Question: I'm writing a C file and Eclipse Juno doesn't detect errors in my code. I tested it by intentionally make an error code. When I'm writing Java file, it detects Java errors.
What can I do?

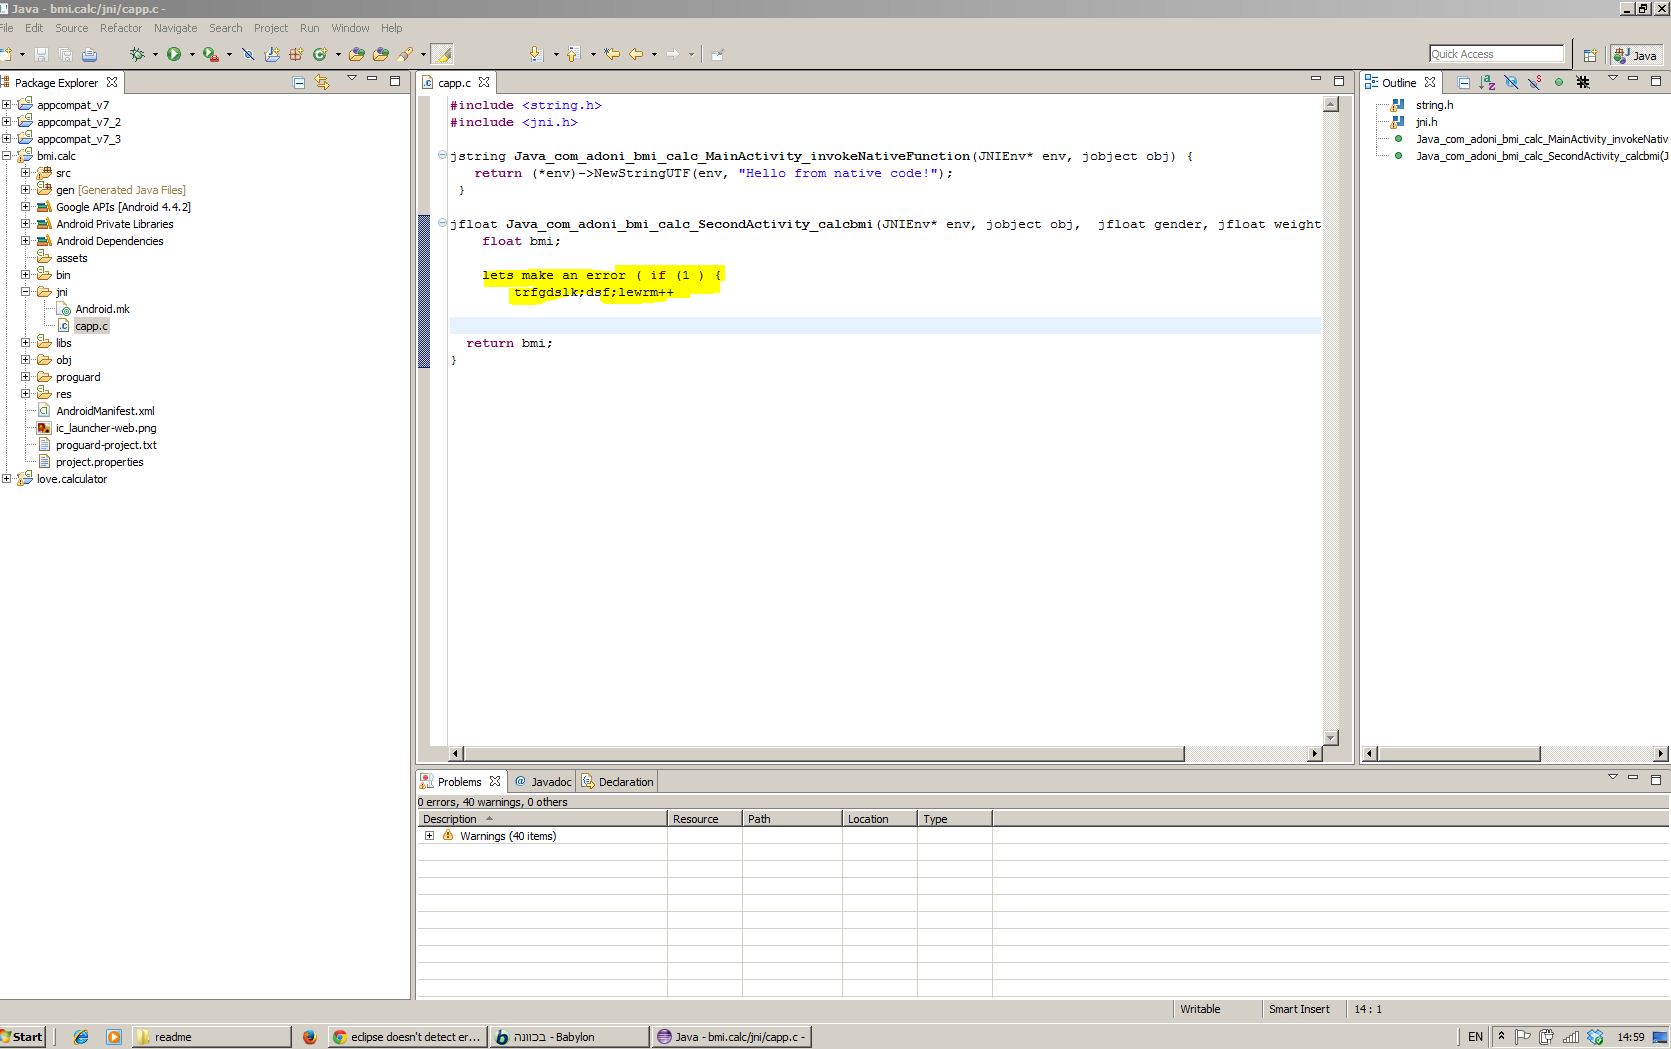
Answer: It looks like you downloaded the wrong version of eclipse.
Eclipse comes bundled with a lot of Java develoment tools, but C-ones are not included.
Easiest way is to download the bundled version for cc/c++ development
<URL>
You could also download the C Developer Tools as a eclipse plugin
<URL>
In Eclipse, press Help > Install new software ... > Add ...
Add at location: : <URL>
Press OK.
Select the features, and thenpress next and so on